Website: home-depot
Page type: cart
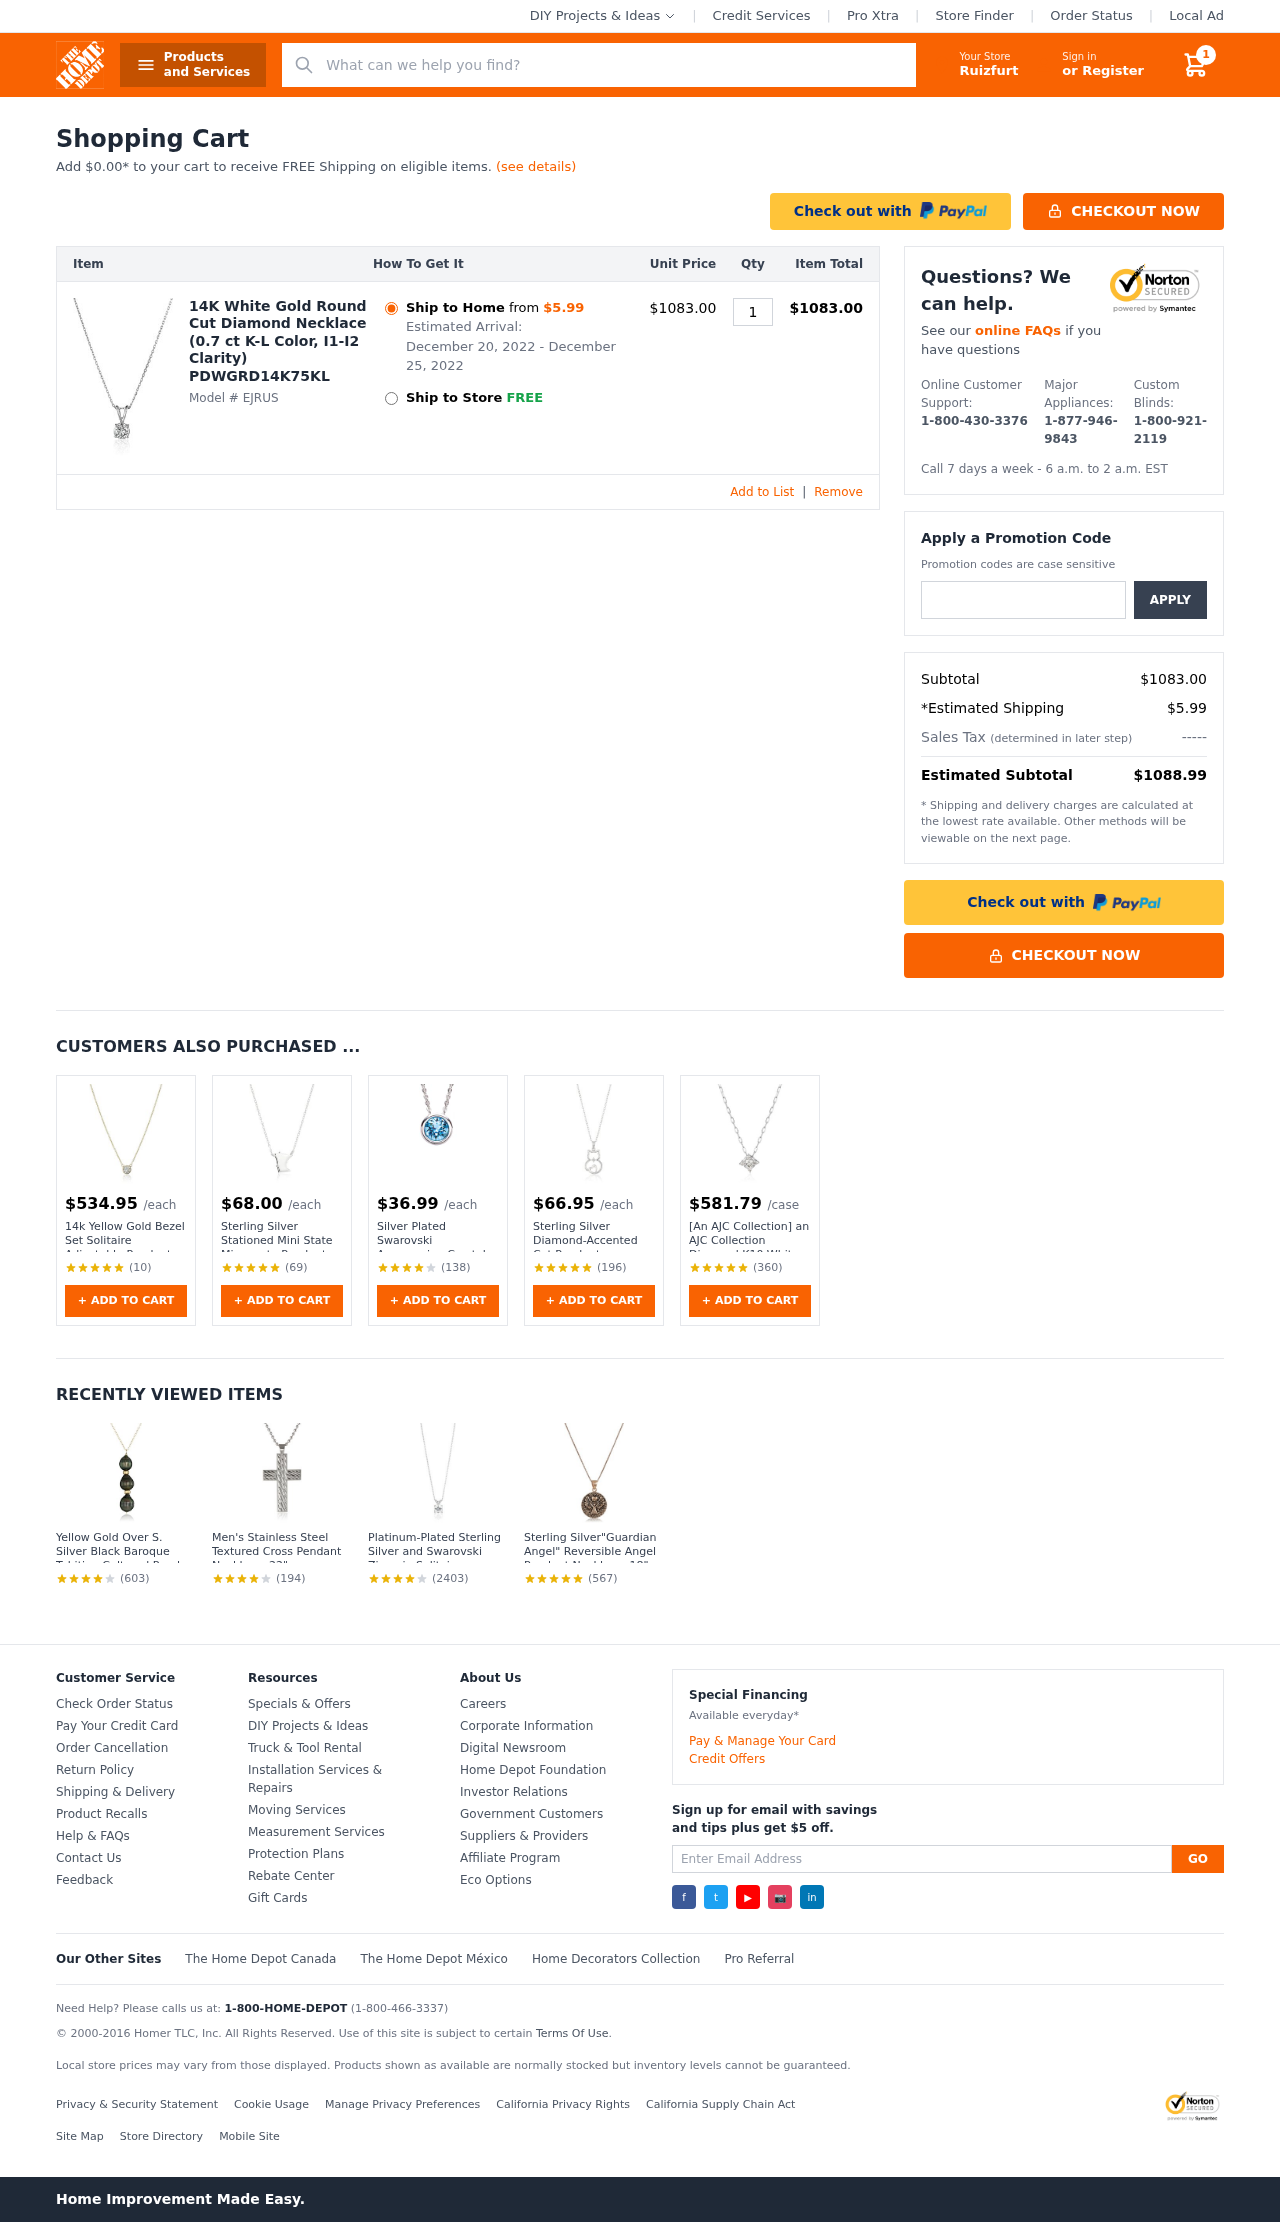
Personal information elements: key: PII_CITY
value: Ruizfurt
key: PII_PROMO_CODE
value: OFF98
Product elements: key: PRODUCT1_NAME
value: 14K White Gold Round Cut Diamond Necklace (0.7 ct K-L Color, I1-I2 Clarity) PDWGRD14K75KL
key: PRODUCT1_PRICE
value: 1083
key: PRODUCT1_QUANTITY
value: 1
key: PRODUCT2_PRICE
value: $534.95
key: PRODUCT2_NAME
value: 14k Yellow Gold Bezel Set Solitaire Adjustable Pendant Necklace (1/2cttw, J-K Color, I1-I2 Clarity),
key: PRODUCT2_NUM_RATINGS
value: (10)
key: PRODUCT3_PRICE
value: $68.00
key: PRODUCT3_NAME
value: Sterling Silver Stationed Mini State Minnesota Pendant Necklace, 16"+2" Extender
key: PRODUCT3_NUM_RATINGS
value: (69)
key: PRODUCT4_PRICE
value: $36.99
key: PRODUCT4_NAME
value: Silver Plated Swarovski Aquamarine Crystal Birthstone Pendant Necklace (March)
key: PRODUCT4_NUM_RATINGS
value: (138)
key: PRODUCT5_PRICE
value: $66.95
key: PRODUCT5_NAME
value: Sterling Silver Diamond-Accented Cat Pendant Necklace, 18"
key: PRODUCT5_NUM_RATINGS
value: (196)
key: PRODUCT6_PRICE
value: $581.79
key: PRODUCT6_NAME
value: [An AJC Collection] an AJC Collection Diamond K10 White Gold Necklace 0442 – 7877 – 0012 – 0000
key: PRODUCT6_NUM_RATINGS
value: (360)
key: PRODUCT7_NAME
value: Yellow Gold Over S. Silver Black Baroque Tahitian Cultured Pearl with Rondelle Pendant Necklace
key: PRODUCT7_NUM_RATINGS
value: (603)
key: PRODUCT8_NAME
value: Men's Stainless Steel Textured Cross Pendant Necklace, 22"
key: PRODUCT8_NUM_RATINGS
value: (194)
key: PRODUCT9_NAME
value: Platinum-Plated Sterling Silver and Swarovski Zirconia Solitaire Pendant Necklace, 16 Inch
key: PRODUCT9_NUM_RATINGS
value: (2403)
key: PRODUCT10_NAME
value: Sterling Silver"Guardian Angel" Reversible Angel Pendant Necklace, 18"
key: PRODUCT10_NUM_RATINGS
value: (567)
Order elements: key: ORDER_NUM_ITEMS
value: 1
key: AMOUNT_TO_FREE_SHIPPING
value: $0.00
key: ORDER_SHIPPING_DATE
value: December 20, 2022
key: ORDER_DELIVERY_DATE
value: December 25, 2022
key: ORDER_ITEM_TOTAL
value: $1083.00
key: ORDER_SUBTOTAL
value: $1083.00
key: ORDER_SHIPPING_COST
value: $5.99
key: ORDER_TOTAL
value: $1088.99
Search elements: key: HEADER_SEARCH
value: What can we help you find?